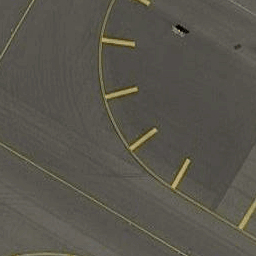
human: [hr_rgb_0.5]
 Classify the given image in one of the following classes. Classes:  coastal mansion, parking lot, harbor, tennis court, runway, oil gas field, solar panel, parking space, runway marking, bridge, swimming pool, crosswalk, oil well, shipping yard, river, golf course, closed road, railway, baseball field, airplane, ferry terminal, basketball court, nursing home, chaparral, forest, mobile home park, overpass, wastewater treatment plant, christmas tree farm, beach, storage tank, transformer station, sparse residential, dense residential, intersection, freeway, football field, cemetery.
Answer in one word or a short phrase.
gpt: runway marking